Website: macys
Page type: review-order
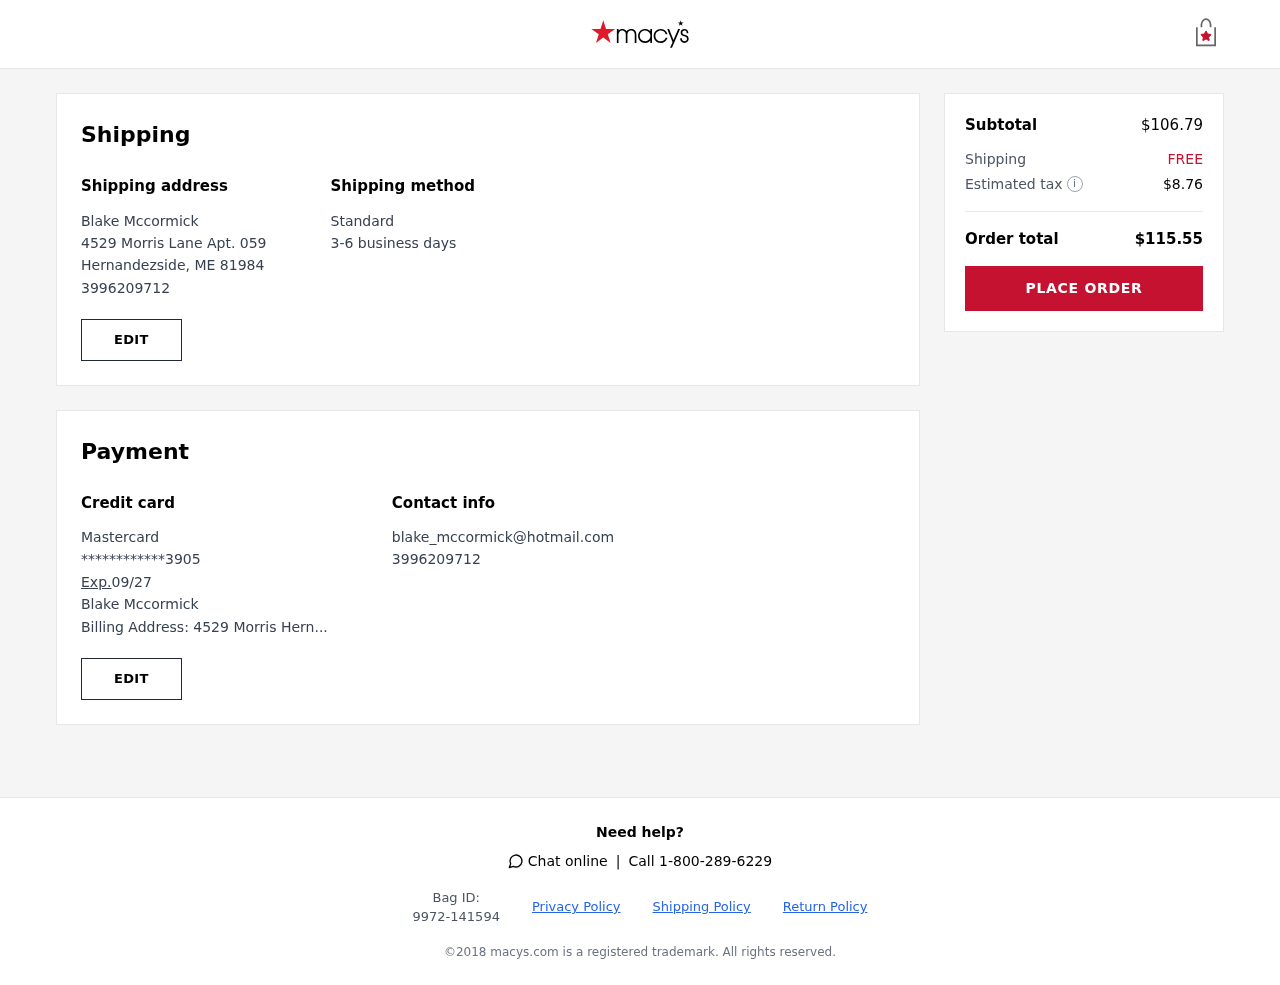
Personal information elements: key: PII_CARD_EXPIRY
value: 09/27
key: PII_CARD_LAST4
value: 3905
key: PII_CARD_TYPE
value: Mastercard
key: PII_CITY
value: Hernandezside
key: PII_EMAIL
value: blake_mccormick@hotmail.com
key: PII_FULLNAME
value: Blake Mccormick
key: PII_PHONE
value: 3996209712
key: PII_POSTCODE
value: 81984
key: PII_STATE_ABBR
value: ME
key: PII_STREET
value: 4529 Morris Lane Apt. 059
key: PII_FIRSTNAME
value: Blake
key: PII_LASTNAME
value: Mccormick
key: PII_FULLNAME2
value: Blake Mccormick
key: PII_FULLNAME3
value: Blake Mccormick
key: PII_FIRSTNAME2
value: Blake
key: PII_FIRSTNAME3
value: Blake
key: PII_LASTNAME2
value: Mccormick
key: PII_LASTNAME3
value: Mccormick
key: PII_FIRSTNAME_DERIVED
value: Blake
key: PII_LASTNAME_DERIVED
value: Mccormick
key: PII_FULLNAME_DERIVED
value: Blake Mccormick
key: PII_NAME_FULL_DERIVED
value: Blake Mccormick
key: PII_BILLING_ADDRESS
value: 4529 Morris Hern
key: PII_PHONE_LINE
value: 9712
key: PII_PHONE_SUFFIX
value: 9712
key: PII_PHONE2
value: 3996209712
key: PII_PHONE3
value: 3996209712
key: PII_PHONE_NUMERIC
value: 3996209712
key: PII_PHONE_LINE_NUMERIC
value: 9712
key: PII_PHONE_SUFFIX_NUMERIC
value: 9712
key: PII_PHONE2_NUMERIC
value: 3996209712
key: PII_PHONE3_NUMERIC
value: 3996209712
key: PII_PHONE_DIGITS
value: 3996209712
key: PII_PHONE_LAST4
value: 9712
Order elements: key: ORDER_SUBTOTAL
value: $106.79
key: ORDER_SHIPPING_COST
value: FREE
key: ORDER_TAX
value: $8.76
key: ORDER_TOTAL
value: $115.55